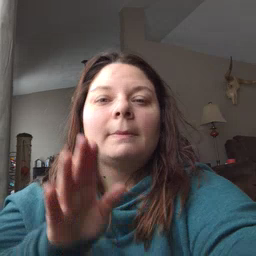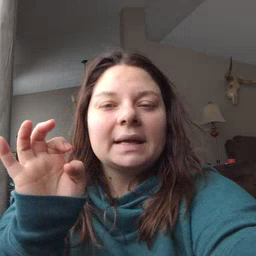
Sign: bee